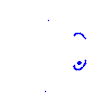
Particle: proton